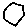
Label: hexagon